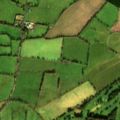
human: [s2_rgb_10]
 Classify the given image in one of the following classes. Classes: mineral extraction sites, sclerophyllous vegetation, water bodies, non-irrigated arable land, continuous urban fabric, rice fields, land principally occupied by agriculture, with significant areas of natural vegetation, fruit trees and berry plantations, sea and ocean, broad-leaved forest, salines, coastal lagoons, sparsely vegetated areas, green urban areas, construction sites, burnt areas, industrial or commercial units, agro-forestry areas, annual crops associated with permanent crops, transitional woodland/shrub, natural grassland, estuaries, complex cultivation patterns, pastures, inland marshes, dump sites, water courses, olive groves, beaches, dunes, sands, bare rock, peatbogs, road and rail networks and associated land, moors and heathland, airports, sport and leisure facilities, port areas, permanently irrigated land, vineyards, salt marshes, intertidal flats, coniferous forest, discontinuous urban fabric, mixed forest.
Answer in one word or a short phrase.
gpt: sport and leisure facilities, pastures